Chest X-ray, PA view. Patient: 66 years old, sex F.
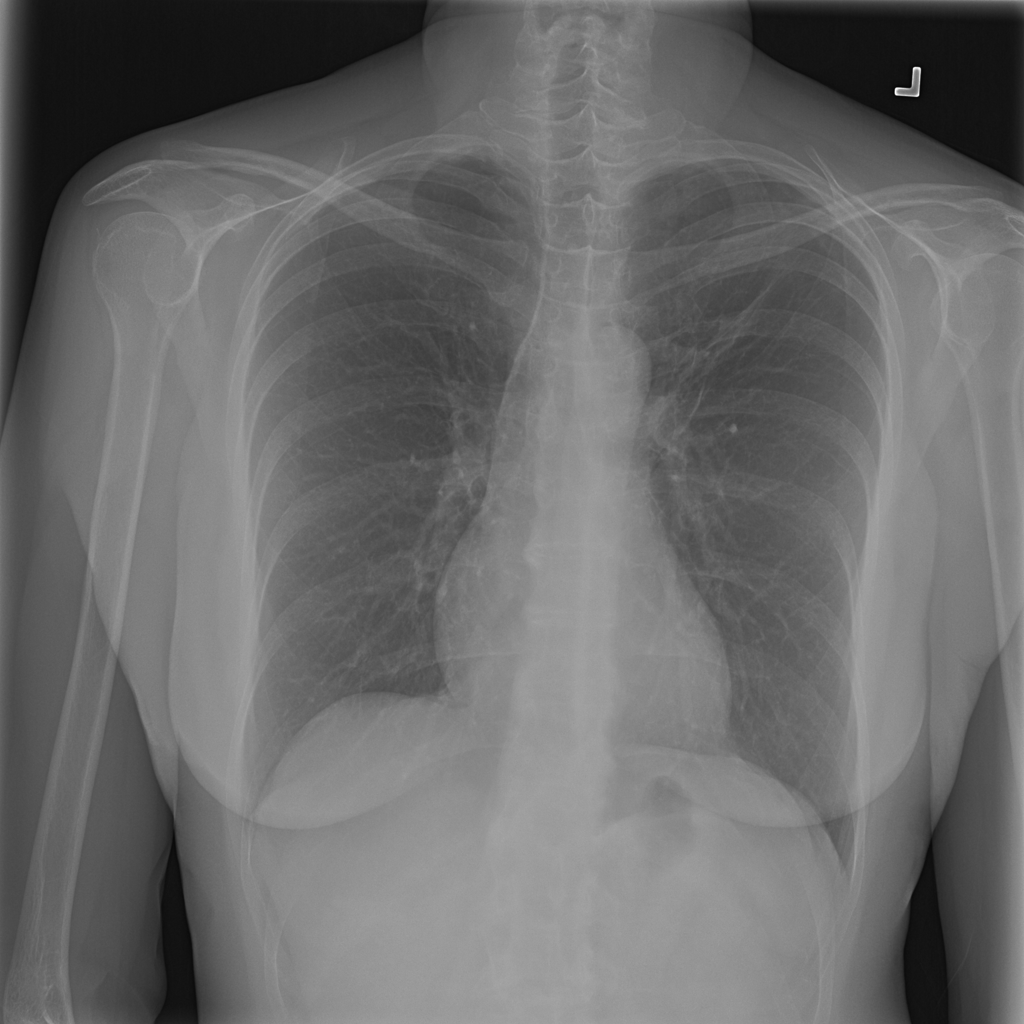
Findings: No Finding